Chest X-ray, AP view. Patient: 35 years old, sex F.
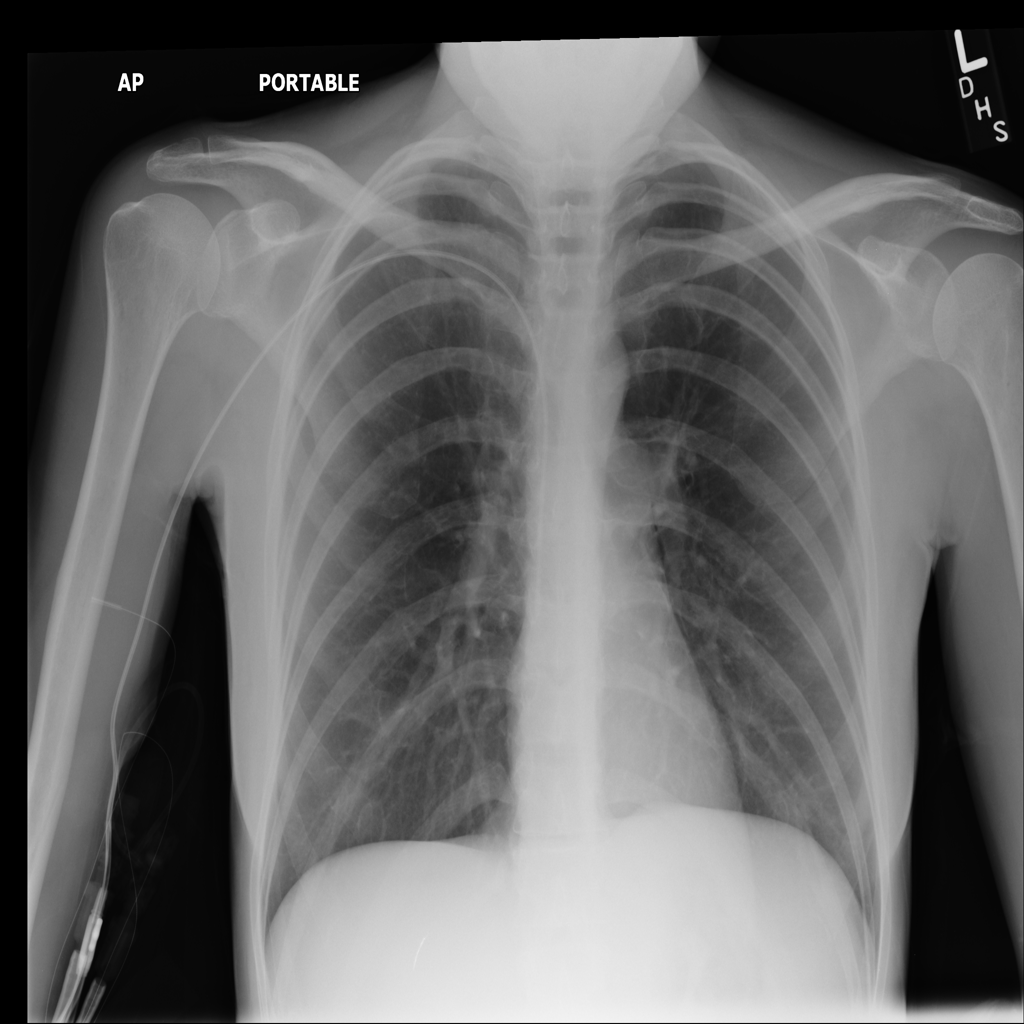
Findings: No Finding